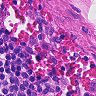
Metastatic tissue present: no